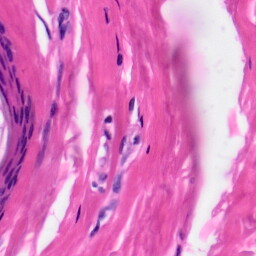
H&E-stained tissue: Skin